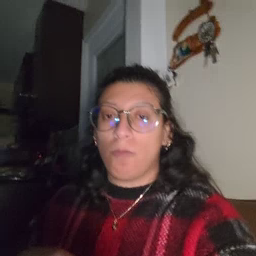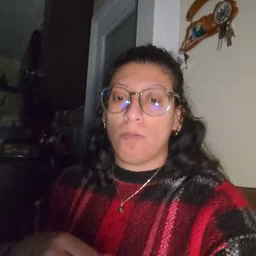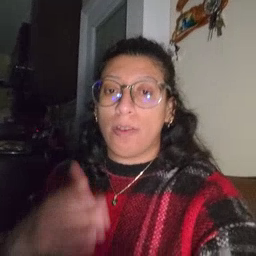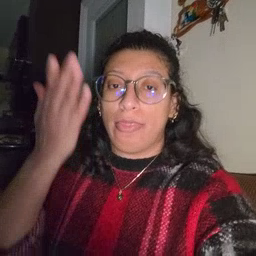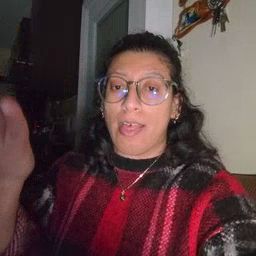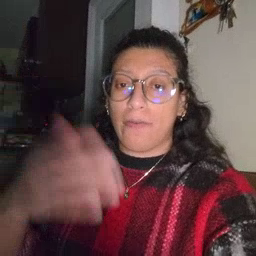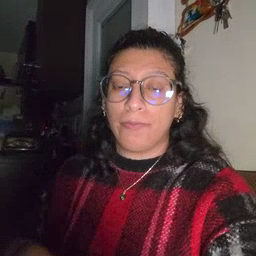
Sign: there